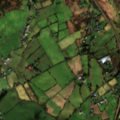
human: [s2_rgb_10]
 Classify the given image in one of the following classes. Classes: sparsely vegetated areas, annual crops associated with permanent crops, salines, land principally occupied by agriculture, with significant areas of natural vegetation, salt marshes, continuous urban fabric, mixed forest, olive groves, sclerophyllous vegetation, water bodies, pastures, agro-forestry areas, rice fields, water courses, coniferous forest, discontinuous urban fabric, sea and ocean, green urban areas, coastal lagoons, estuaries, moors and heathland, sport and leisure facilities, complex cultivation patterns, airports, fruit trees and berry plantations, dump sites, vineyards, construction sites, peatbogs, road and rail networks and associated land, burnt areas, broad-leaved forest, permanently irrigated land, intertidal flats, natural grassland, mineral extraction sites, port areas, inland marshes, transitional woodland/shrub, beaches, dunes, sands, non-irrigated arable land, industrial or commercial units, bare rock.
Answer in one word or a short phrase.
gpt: pastures, land principally occupied by agriculture, with significant areas of natural vegetation